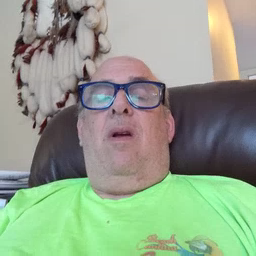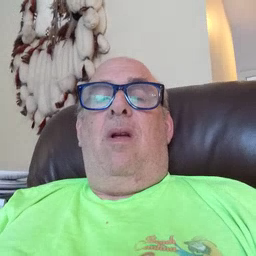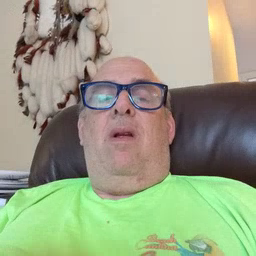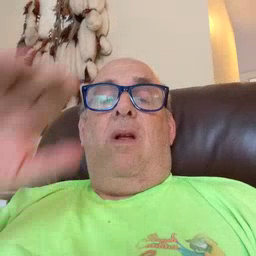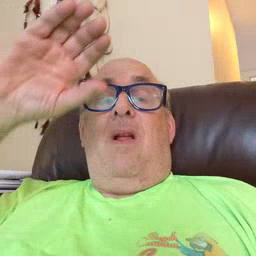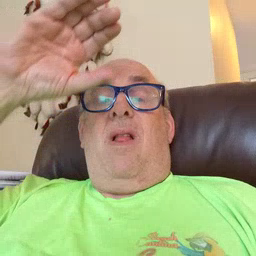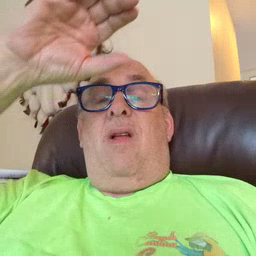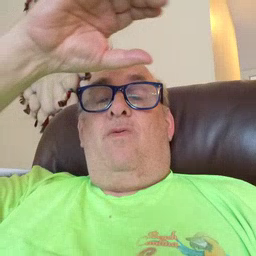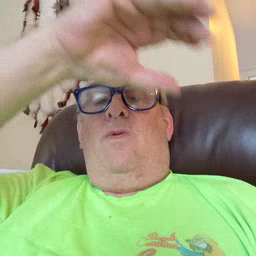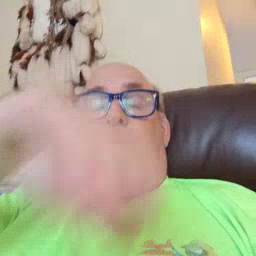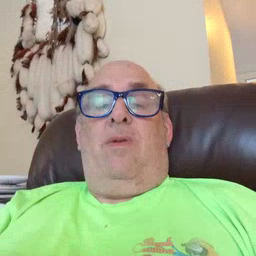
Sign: cloud